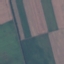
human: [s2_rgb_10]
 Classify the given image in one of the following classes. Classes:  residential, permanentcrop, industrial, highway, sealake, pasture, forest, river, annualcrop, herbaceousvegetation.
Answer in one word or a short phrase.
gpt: AnnualCrop